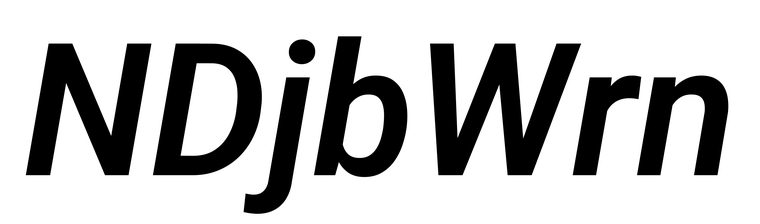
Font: Roboto-Italic_SemiBold_Italic